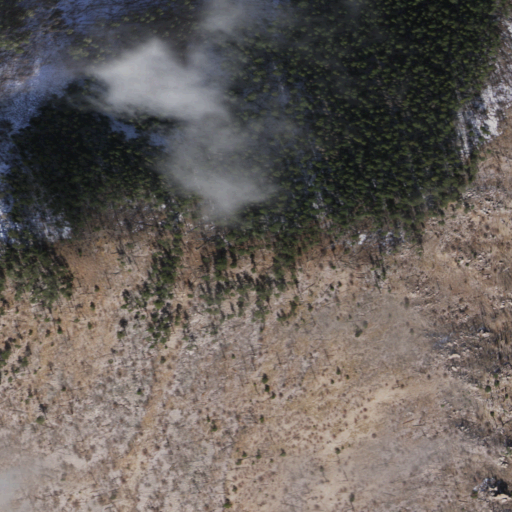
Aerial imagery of mountain in Arizona named Snowshed Peak containing mixed forest, shrub, and evergreen forest